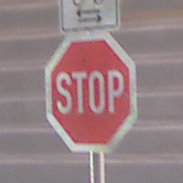
Verkehrszeichen: Stop
Zusatzzeichen oben: RichtungsangabeDurchPfeile9
Umgebung: Outdoor, Urban
Tageszeit: MorningAfternoon
Wetter: Clear
Licht: Natural
Jahreszeit: NotSpecified
Kontrast: MediumContrast